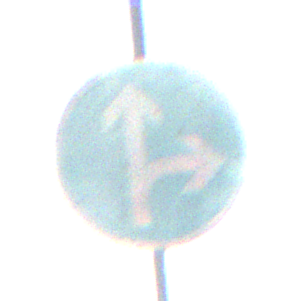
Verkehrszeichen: VorgeschriebeneFahrtrichtungGeradeausOderRechts
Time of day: SunriseSunset
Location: Outdoor (Nature)
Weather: PartlyCloudy
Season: NotSpecified
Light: Natural